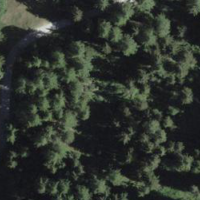
EUNIS habitat code: 43
Species observed at this site:
Arctium tomentosum
Urtica dioica